Aerial crown-view tile of a tropical tree (Barro Colorado Island, Panama), acquired 20250616:
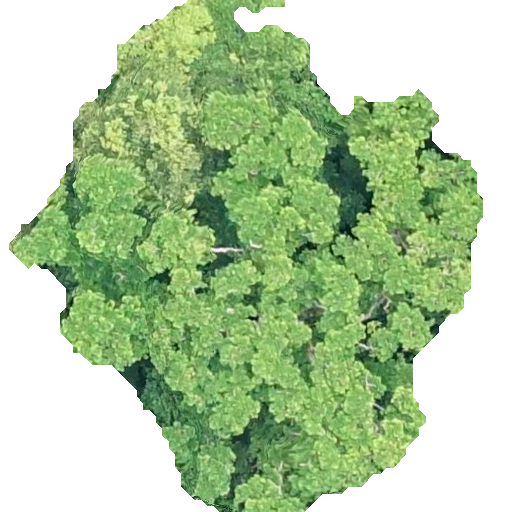
Species: Simarouba amara
GBIF accepted scientific name: Simarouba amara
Crown area: 227.273 m²